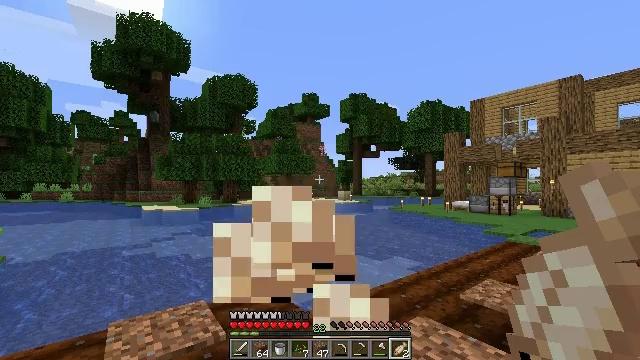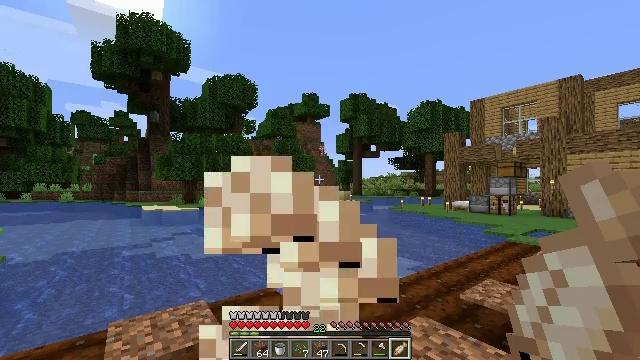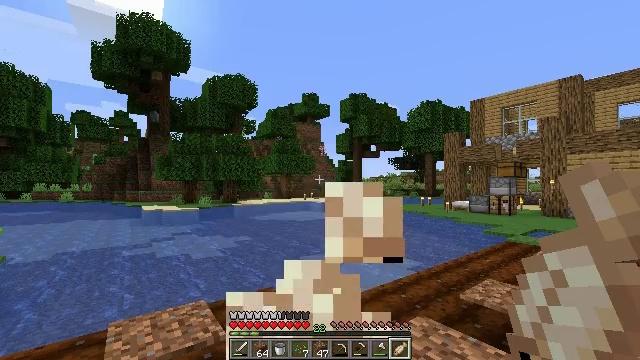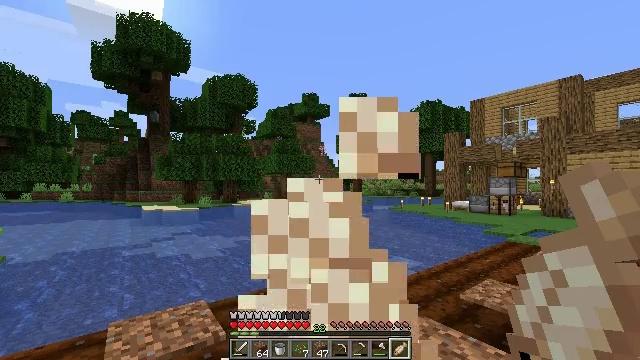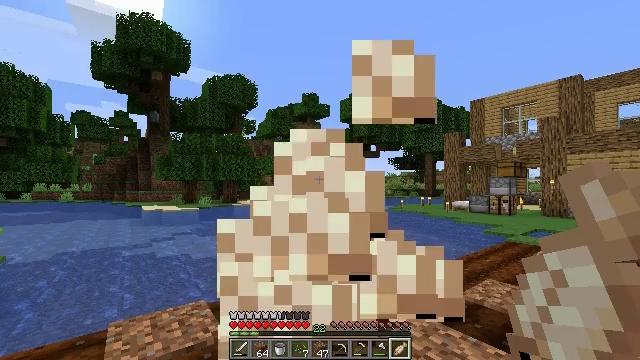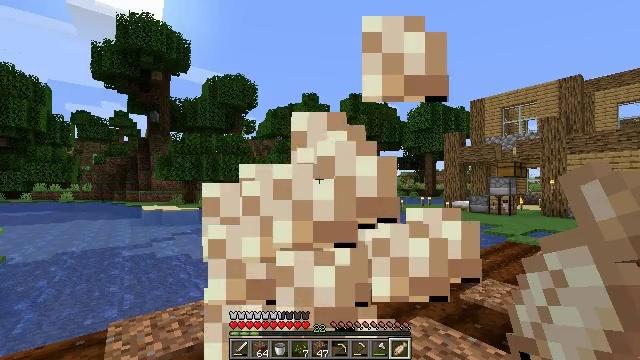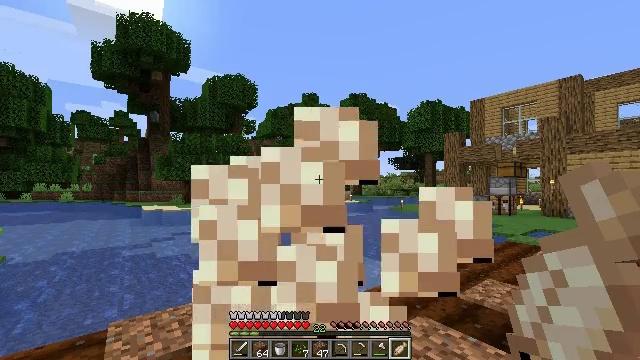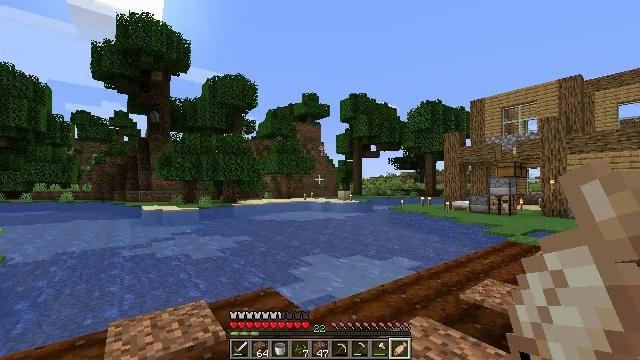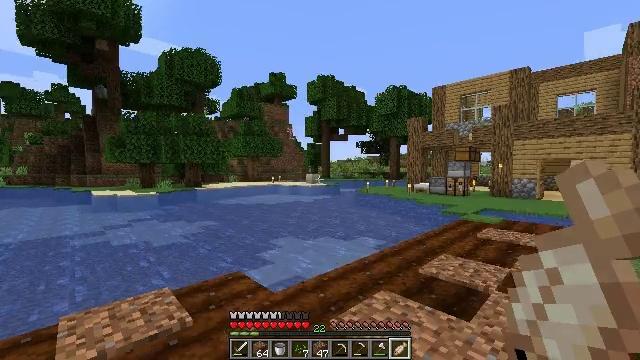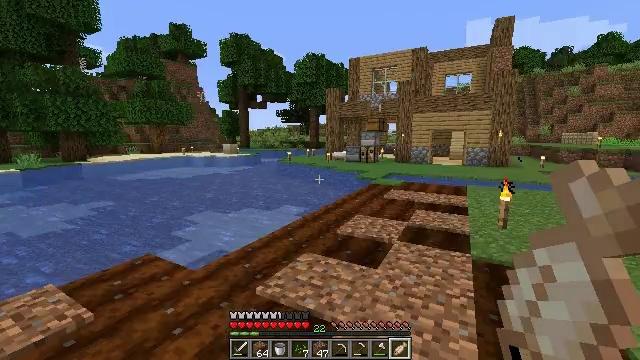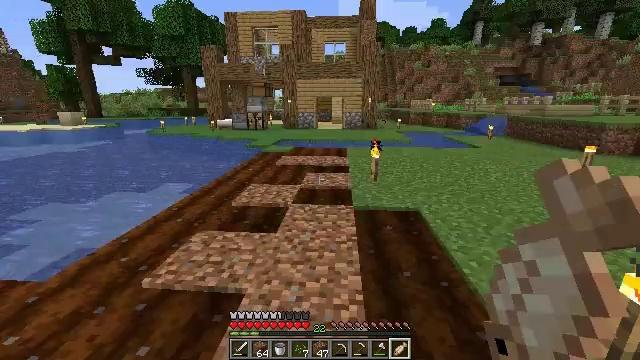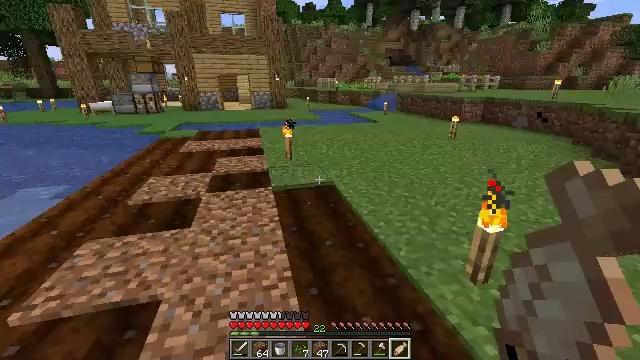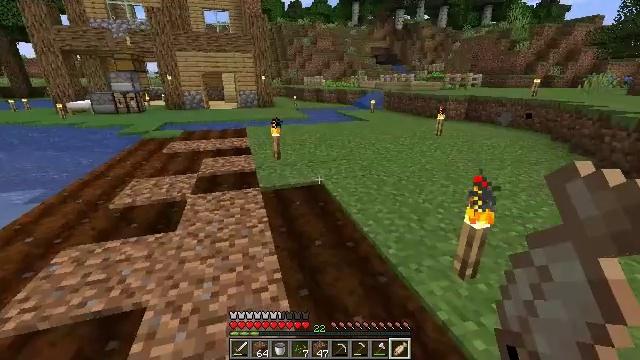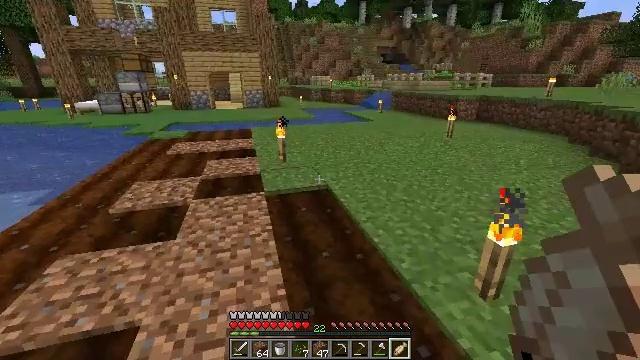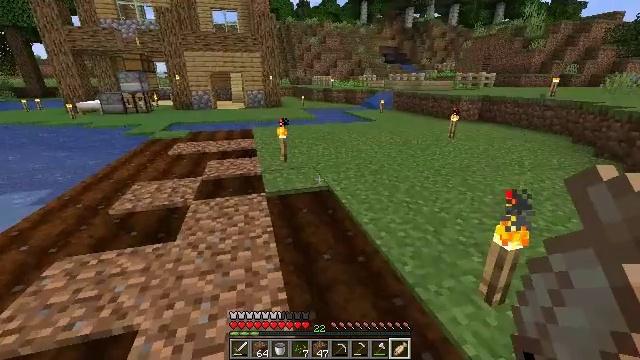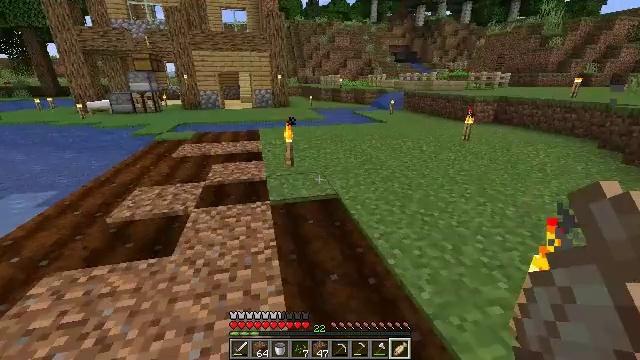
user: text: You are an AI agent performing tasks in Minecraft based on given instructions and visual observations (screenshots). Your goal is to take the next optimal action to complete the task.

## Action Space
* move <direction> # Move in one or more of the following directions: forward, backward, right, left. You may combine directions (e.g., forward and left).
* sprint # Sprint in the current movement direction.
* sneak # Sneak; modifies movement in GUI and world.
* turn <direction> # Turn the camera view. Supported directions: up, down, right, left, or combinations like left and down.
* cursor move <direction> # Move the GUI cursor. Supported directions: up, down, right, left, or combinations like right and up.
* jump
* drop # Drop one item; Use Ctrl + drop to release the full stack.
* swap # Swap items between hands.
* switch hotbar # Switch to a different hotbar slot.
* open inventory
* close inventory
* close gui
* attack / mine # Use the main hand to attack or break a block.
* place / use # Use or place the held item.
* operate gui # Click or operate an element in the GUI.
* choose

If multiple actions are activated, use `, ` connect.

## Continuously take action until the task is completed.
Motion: motion action
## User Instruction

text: Prepare a baked potato in the furnace.
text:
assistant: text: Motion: use / place
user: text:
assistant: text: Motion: use / place
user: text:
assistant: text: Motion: use / place
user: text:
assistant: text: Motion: use / place
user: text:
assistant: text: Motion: no_op
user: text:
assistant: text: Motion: no_op
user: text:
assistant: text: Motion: no_op
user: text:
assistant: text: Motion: turn right and down
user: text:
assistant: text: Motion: turn right and down
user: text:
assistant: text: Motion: turn right and down
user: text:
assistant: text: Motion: turn right and down
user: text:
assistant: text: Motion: move forward, turn right
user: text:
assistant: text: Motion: move forward, turn left
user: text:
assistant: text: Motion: no_op
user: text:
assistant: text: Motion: move forward, turn left
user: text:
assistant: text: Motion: move forward, turn left
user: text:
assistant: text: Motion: move forward, turn left
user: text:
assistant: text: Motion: move forward, turn left
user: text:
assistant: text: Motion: move forward, turn left
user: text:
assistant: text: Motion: move forward, turn left
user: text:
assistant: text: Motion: move forward, turn left
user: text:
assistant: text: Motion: move forward, turn left
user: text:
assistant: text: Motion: move forward
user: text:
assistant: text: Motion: move forward
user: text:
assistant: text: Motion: move forward, turn left
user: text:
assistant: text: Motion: move forward, turn left
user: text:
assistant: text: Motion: move forward, turn left, jump
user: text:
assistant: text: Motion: move forward, jump
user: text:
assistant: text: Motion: move forward, jump
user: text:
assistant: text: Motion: move forward, turn left, jump